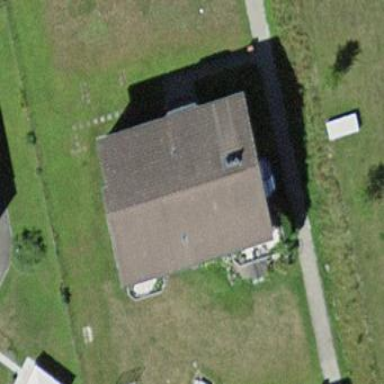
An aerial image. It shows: Building with tiled roof.